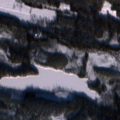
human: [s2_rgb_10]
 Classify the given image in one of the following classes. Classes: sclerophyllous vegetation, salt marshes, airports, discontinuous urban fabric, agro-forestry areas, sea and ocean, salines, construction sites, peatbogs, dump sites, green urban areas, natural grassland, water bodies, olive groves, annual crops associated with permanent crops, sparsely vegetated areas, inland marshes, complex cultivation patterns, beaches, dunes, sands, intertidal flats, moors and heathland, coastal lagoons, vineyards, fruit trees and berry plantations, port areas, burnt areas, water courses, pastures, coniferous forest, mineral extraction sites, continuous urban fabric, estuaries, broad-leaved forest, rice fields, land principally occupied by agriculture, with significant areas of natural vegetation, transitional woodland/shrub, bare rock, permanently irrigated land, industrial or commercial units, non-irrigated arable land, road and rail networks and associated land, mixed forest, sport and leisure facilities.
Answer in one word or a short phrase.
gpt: coniferous forest, mixed forest, transitional woodland/shrub